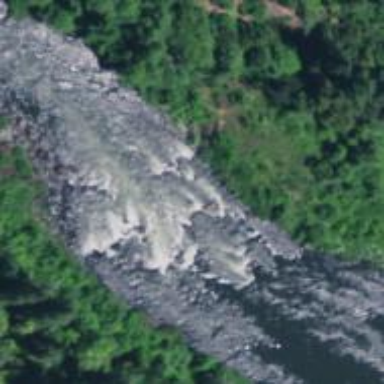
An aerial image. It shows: Scene featuring rapids in waterway.